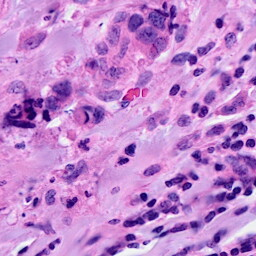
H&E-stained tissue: Breast